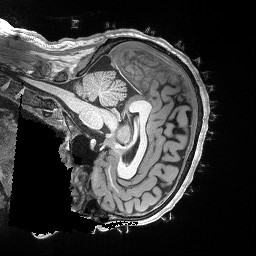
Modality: T1w
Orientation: sagittal
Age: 25
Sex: male
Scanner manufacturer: siemens
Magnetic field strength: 3 T
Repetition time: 2.53 s
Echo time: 0.00169 s